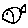
Label: fish